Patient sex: M
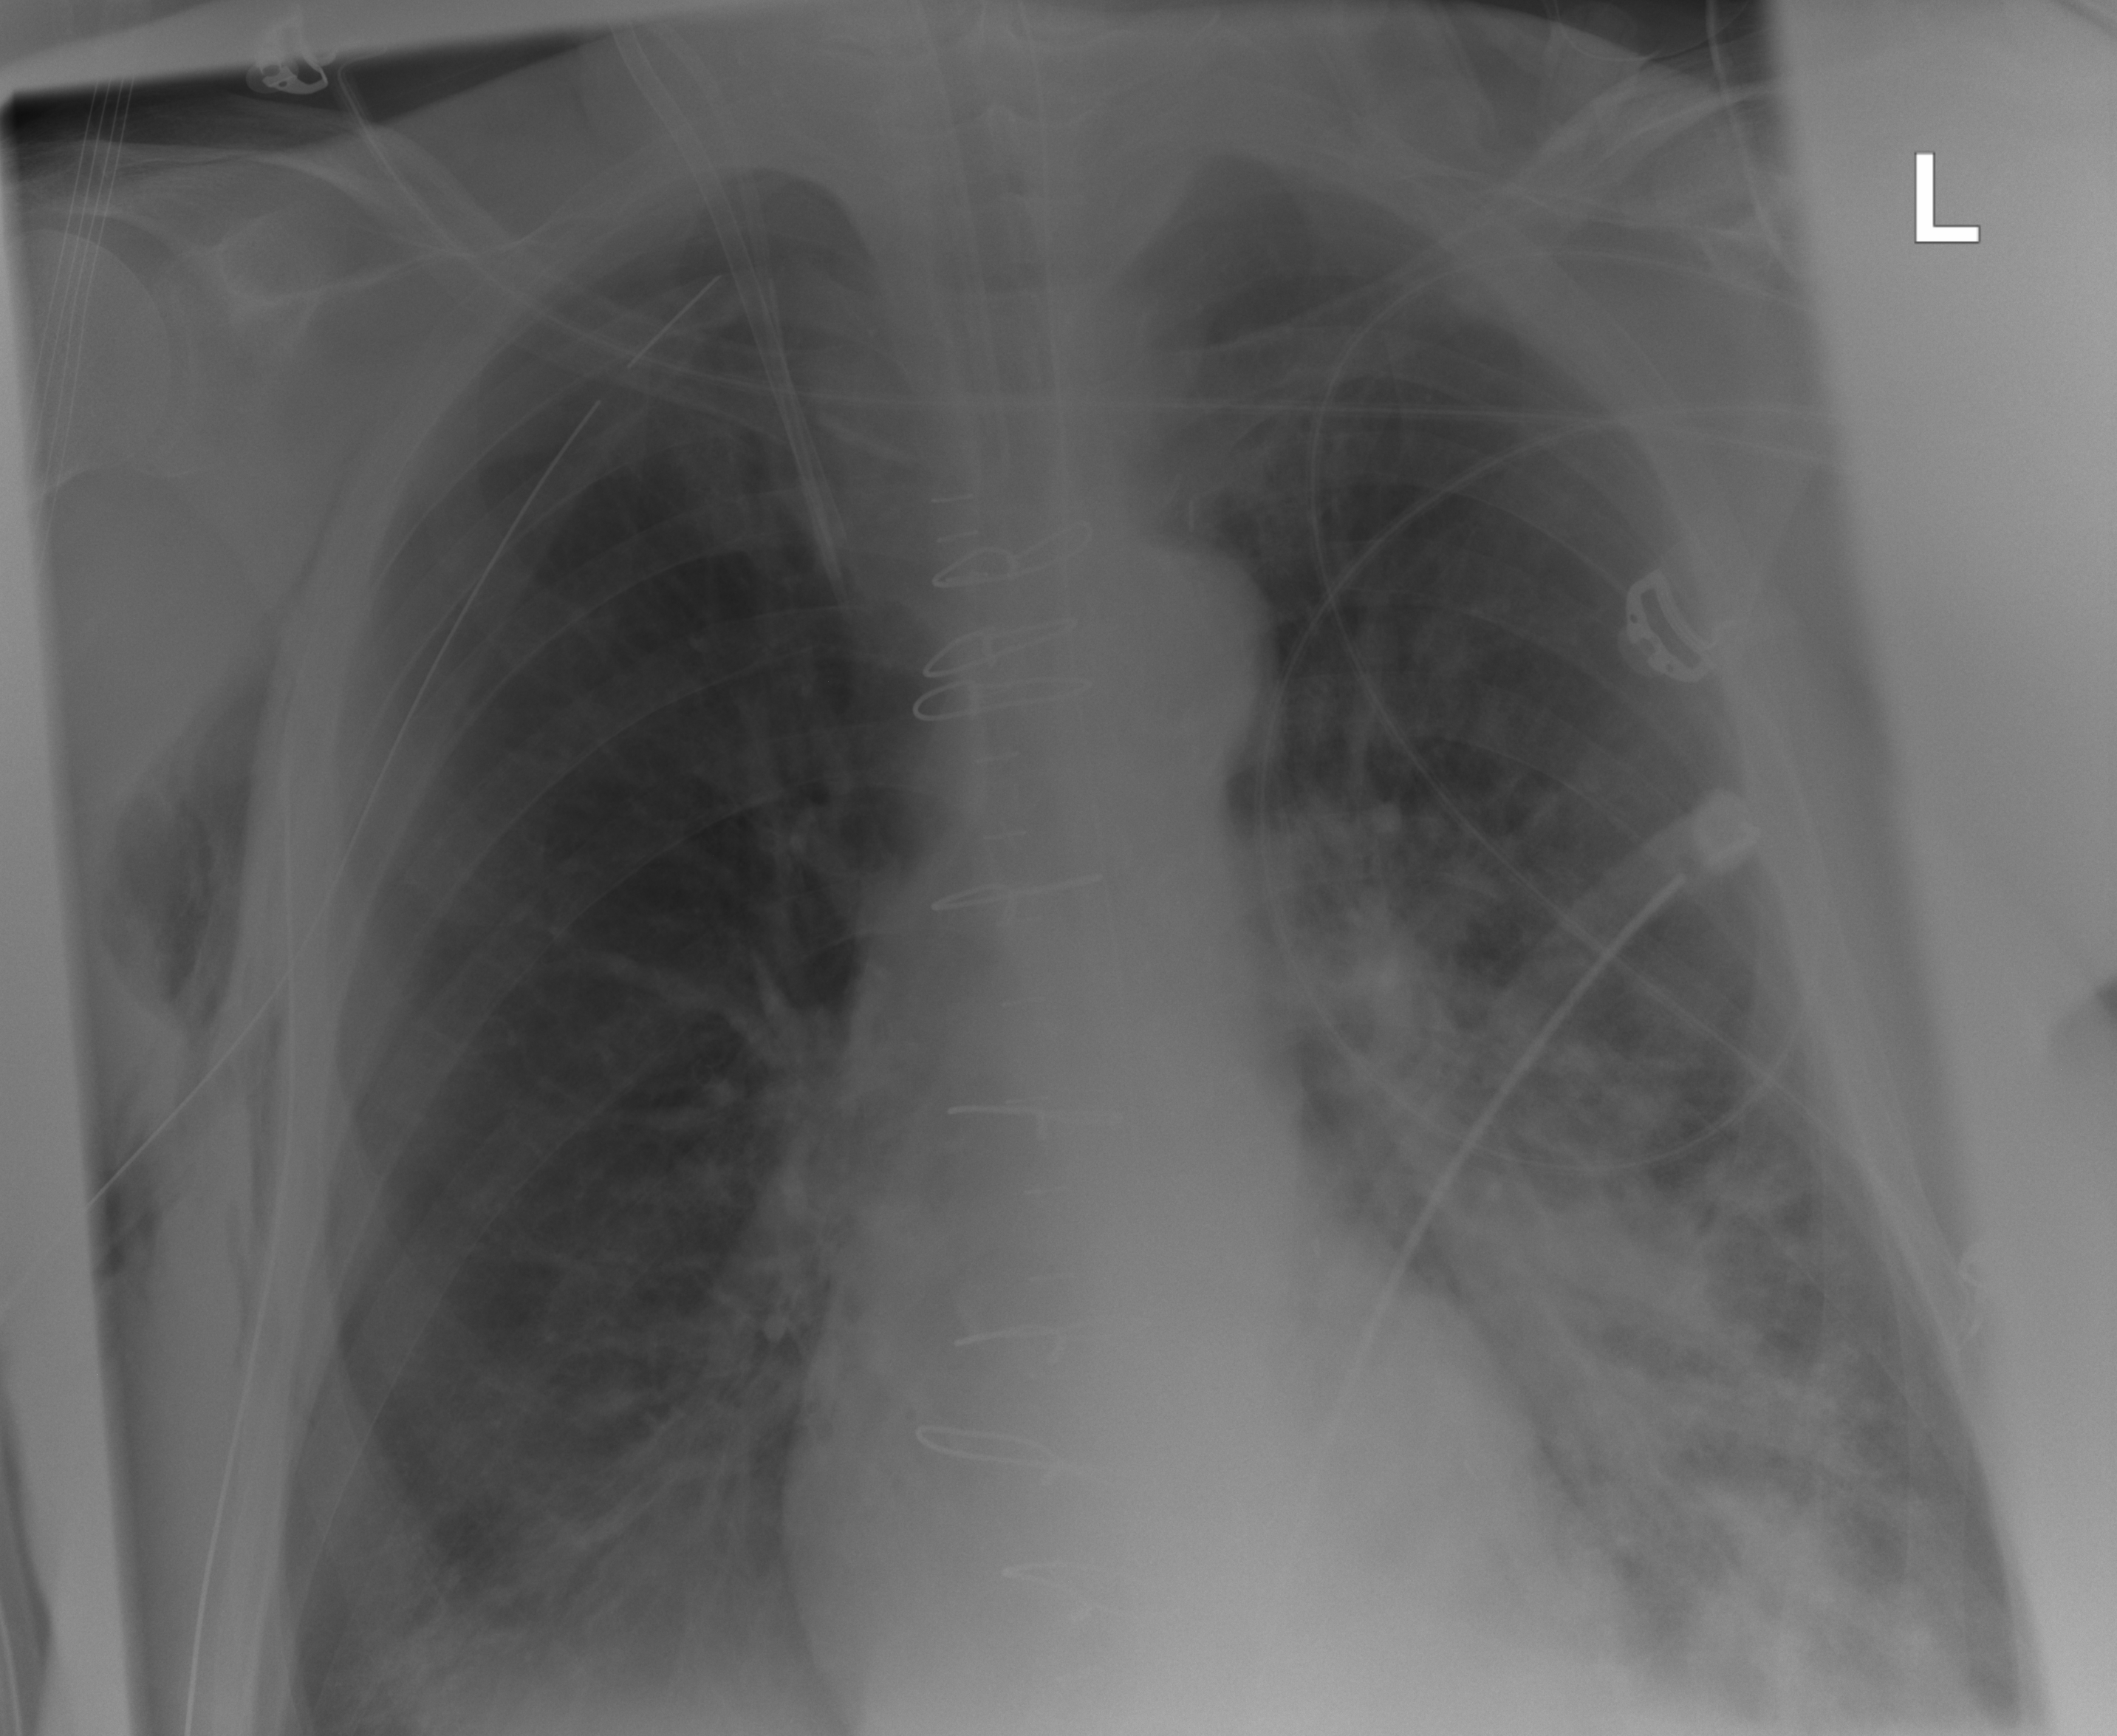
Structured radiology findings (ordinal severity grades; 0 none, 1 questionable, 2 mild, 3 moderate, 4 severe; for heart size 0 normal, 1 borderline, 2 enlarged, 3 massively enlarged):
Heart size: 0
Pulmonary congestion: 0
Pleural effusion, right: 1
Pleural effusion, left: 1
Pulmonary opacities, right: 0
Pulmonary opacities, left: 3
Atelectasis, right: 2
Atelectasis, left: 0